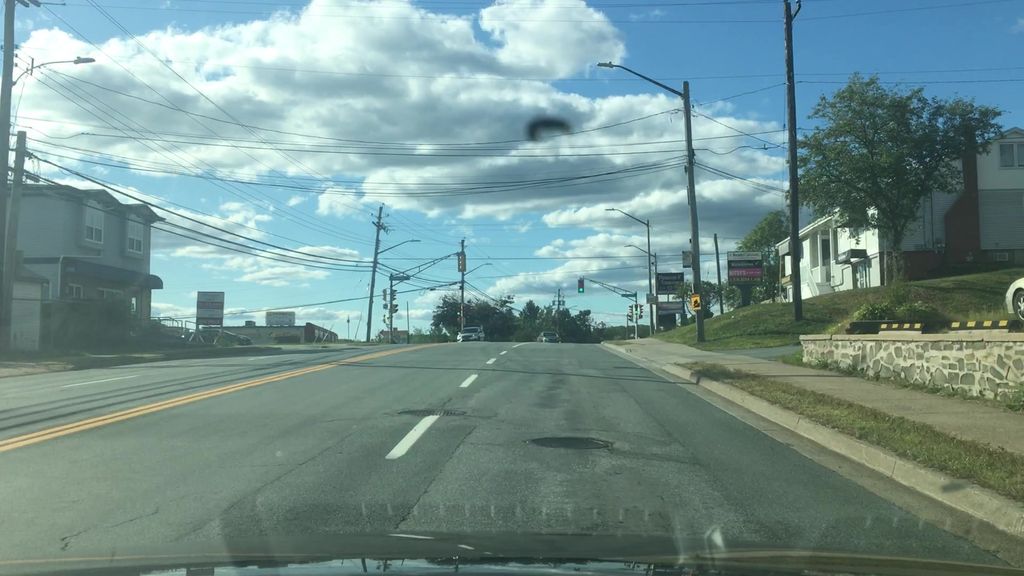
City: halifax